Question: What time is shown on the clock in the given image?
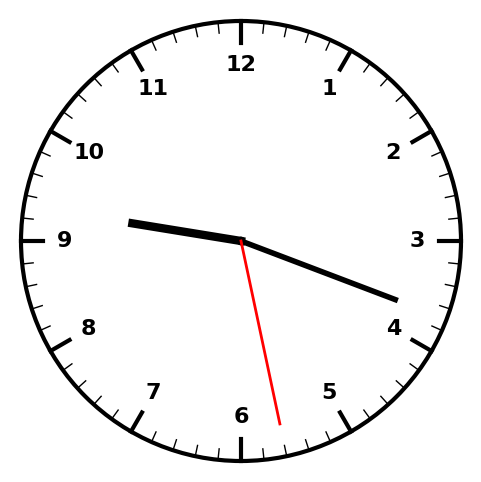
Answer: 09:18:28